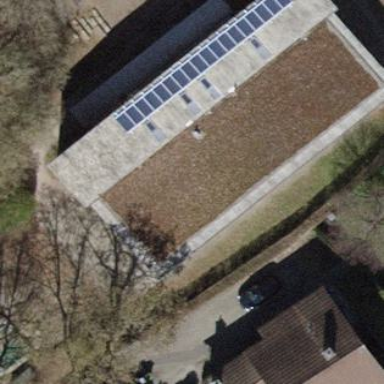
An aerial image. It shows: Kindergarten building.